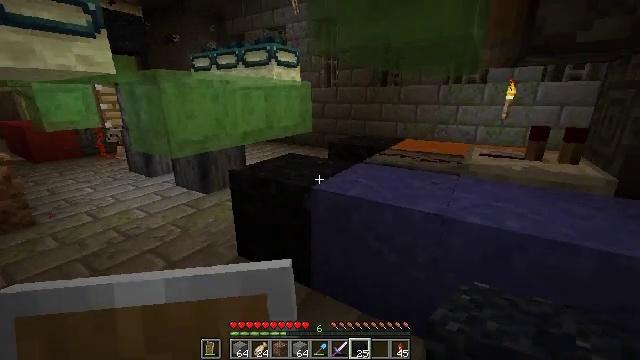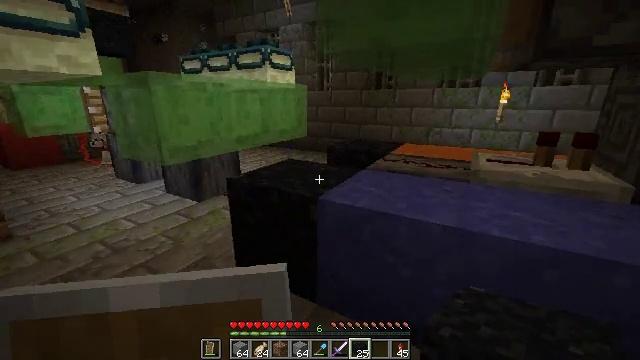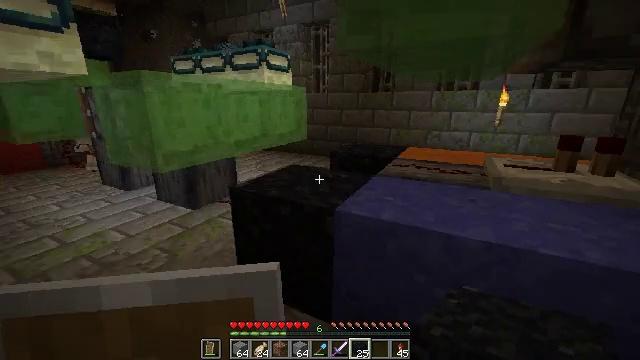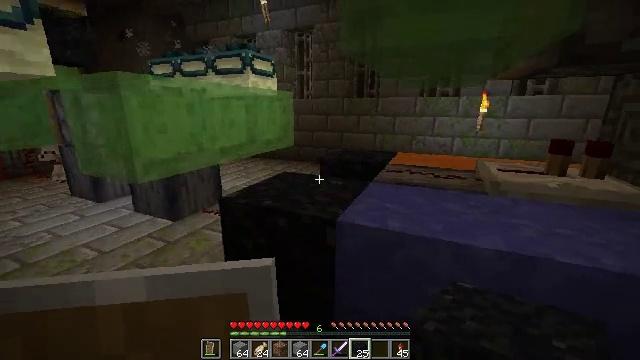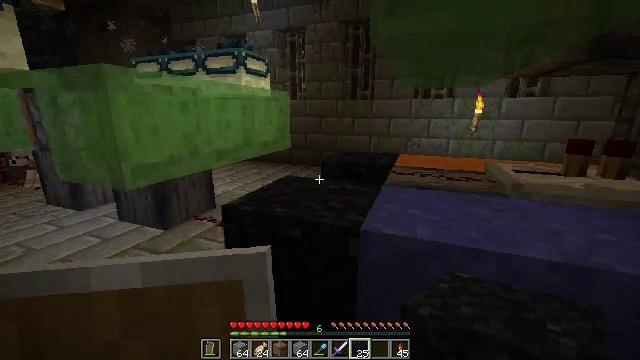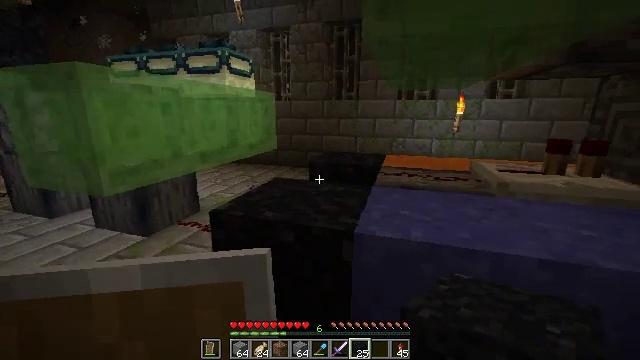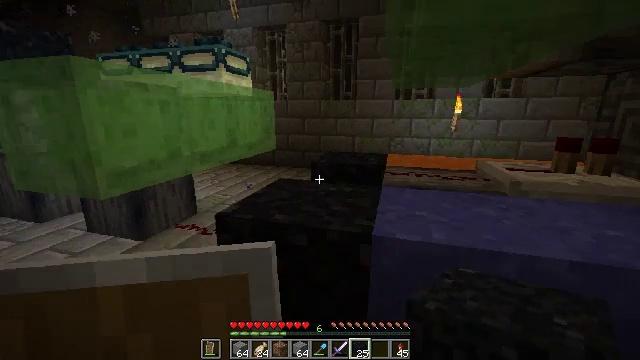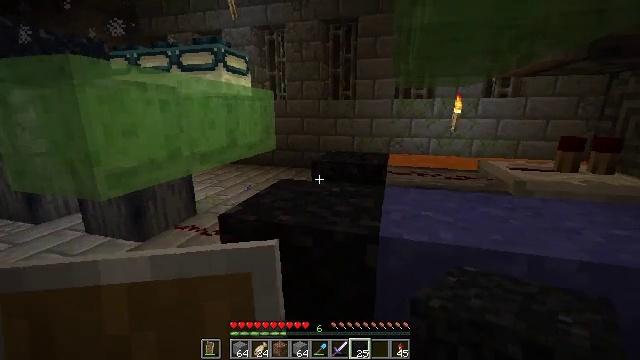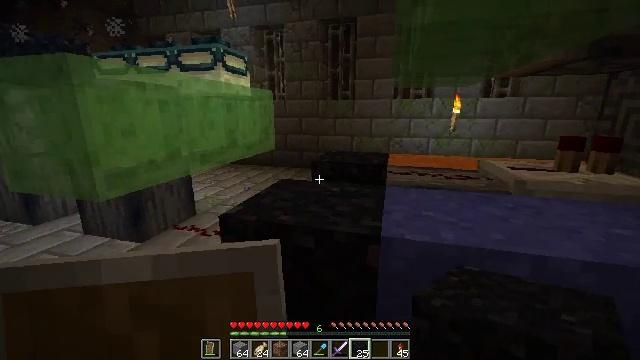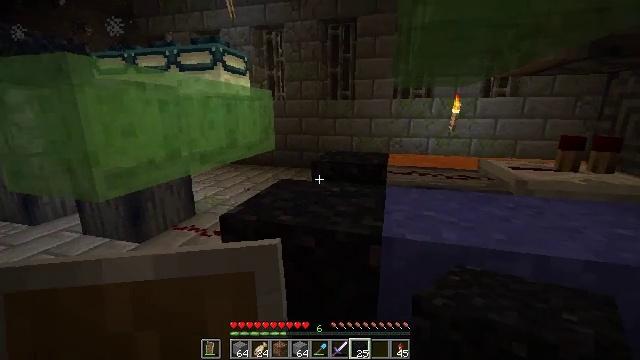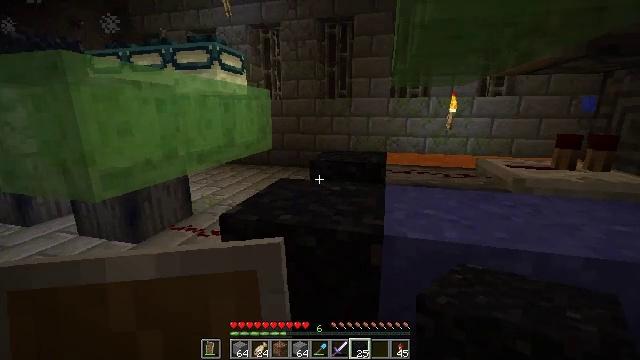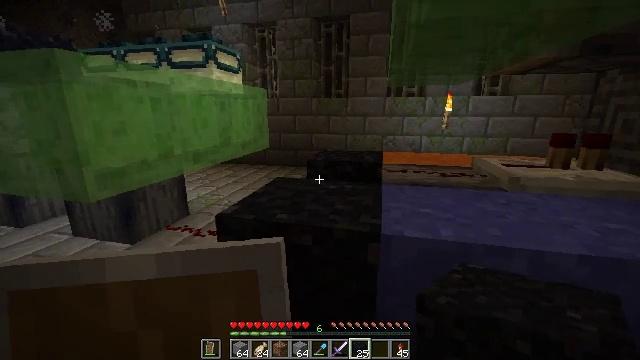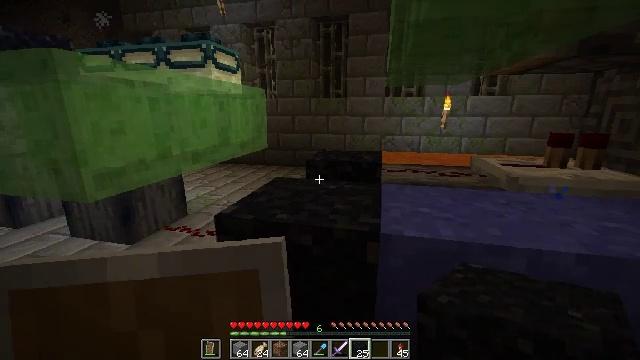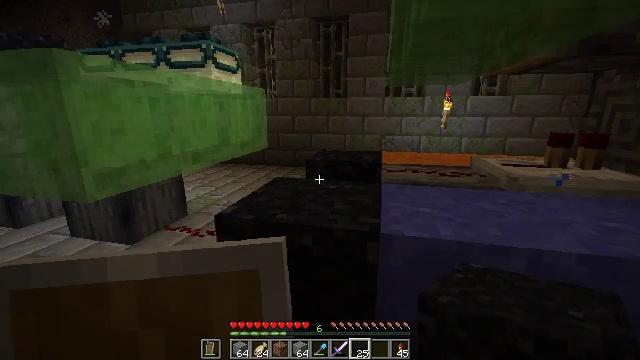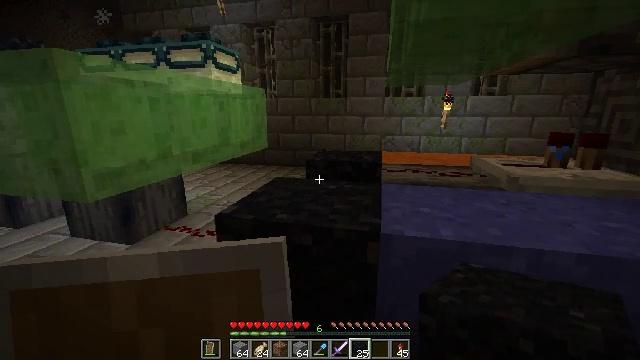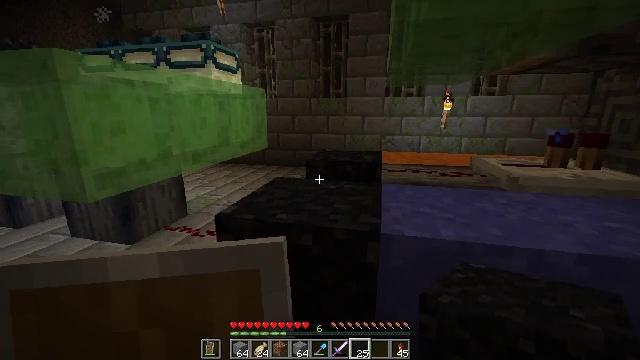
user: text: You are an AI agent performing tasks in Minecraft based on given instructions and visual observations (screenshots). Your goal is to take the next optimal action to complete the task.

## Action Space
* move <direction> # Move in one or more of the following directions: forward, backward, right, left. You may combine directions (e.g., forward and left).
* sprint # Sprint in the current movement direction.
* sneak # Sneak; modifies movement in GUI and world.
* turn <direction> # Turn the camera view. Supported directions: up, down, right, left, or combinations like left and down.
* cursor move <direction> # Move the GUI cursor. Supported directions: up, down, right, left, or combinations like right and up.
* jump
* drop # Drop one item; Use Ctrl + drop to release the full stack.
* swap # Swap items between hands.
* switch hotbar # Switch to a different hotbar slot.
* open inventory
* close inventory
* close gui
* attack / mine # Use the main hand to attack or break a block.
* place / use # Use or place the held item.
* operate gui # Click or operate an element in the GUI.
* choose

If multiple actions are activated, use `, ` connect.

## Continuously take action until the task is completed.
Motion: motion action
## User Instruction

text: Collect black concrete powder by breaking it.
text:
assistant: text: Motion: move forward and move left, turn right
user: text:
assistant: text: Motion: move forward and move left, turn right
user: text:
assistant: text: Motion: move forward and move left, turn right and up
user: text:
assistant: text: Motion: move forward and move left, turn right
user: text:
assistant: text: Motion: turn right
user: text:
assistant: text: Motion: turn right
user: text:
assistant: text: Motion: no_op
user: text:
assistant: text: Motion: no_op
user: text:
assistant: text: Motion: no_op
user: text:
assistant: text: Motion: no_op
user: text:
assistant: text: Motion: no_op
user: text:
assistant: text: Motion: no_op
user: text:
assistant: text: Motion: no_op
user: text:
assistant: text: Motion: no_op
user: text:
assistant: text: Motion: no_op
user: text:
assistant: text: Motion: no_op
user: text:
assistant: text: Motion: no_op
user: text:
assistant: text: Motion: no_op
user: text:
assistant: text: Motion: no_op
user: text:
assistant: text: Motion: no_op
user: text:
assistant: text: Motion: no_op
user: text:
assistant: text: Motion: no_op
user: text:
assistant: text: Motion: no_op
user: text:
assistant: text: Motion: no_op
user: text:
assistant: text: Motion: no_op
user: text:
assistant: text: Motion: no_op
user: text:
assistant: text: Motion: no_op
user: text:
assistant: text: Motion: no_op
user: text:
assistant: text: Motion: no_op
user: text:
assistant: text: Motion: no_op